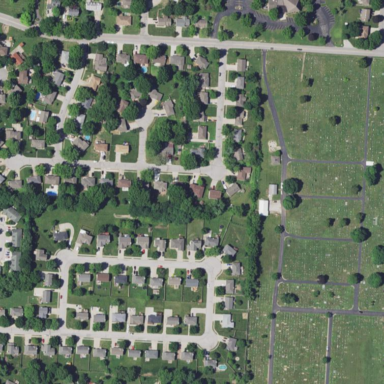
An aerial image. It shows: Residential area composed of single-family homes.